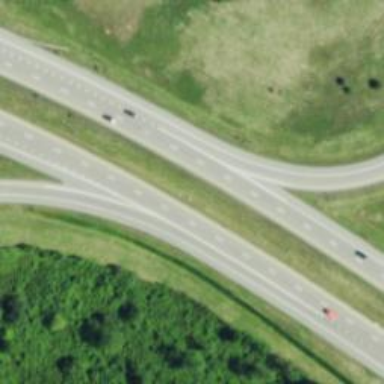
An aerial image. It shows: Asphalt motorway.